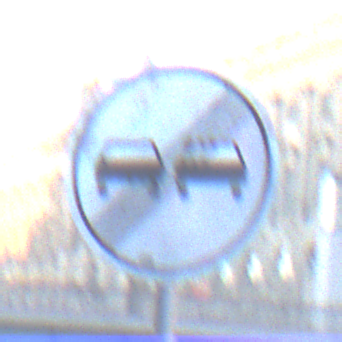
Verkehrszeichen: EndeUeberholverbot
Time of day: SunriseSunset
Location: Outdoor (Urban)
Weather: Clear
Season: NotSpecified
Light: Natural